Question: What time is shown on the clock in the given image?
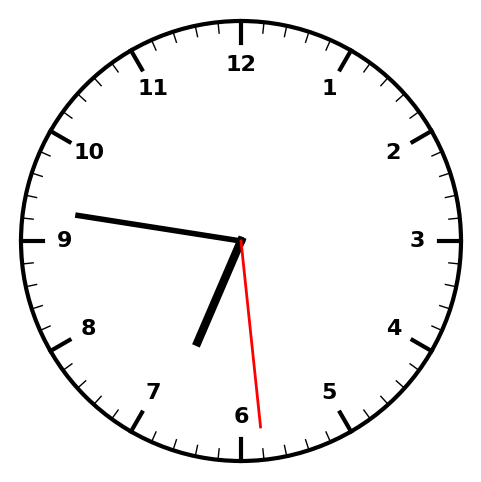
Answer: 06:46:29